Interaction volume radius: 5 \u00c5
Interaction volume height: 25 \u00c5
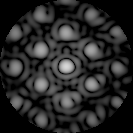
Disorder parameter: 0.2881